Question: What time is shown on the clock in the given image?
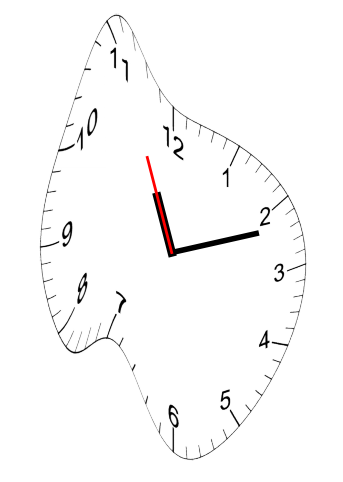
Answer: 11:11:56